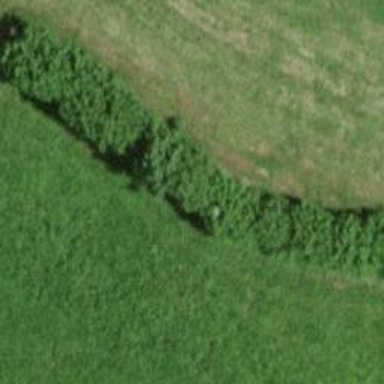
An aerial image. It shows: Hedge acting as barrier.